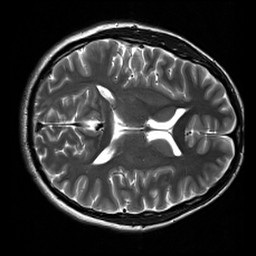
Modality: T2w
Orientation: axial
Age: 26
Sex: male
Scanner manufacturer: siemens
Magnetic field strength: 3 T
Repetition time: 7 s
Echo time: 0.09 s